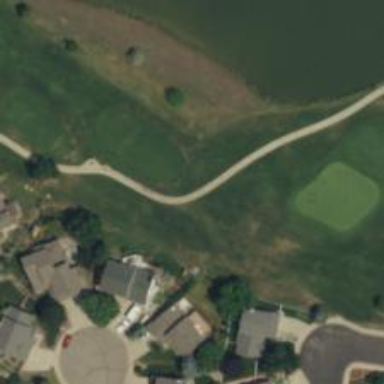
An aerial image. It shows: Path for golf carts.